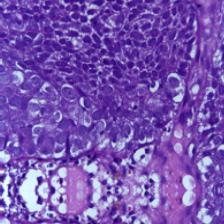
Diagnosis: OSCC